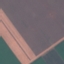
Land use / land cover: AnnualCrop